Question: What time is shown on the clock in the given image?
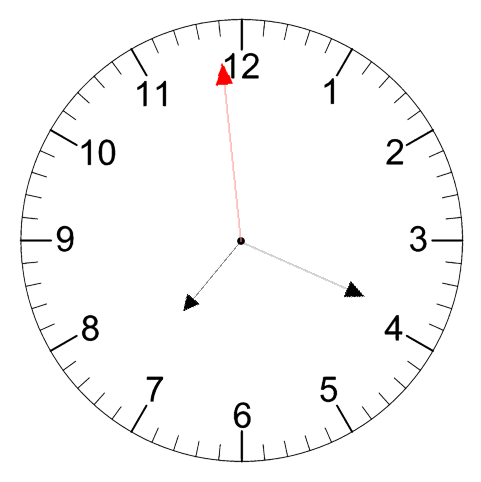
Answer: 07:18:59